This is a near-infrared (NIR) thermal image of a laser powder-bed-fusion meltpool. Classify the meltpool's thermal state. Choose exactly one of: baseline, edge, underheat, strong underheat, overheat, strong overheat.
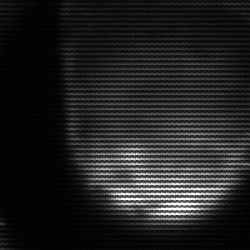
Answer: edge